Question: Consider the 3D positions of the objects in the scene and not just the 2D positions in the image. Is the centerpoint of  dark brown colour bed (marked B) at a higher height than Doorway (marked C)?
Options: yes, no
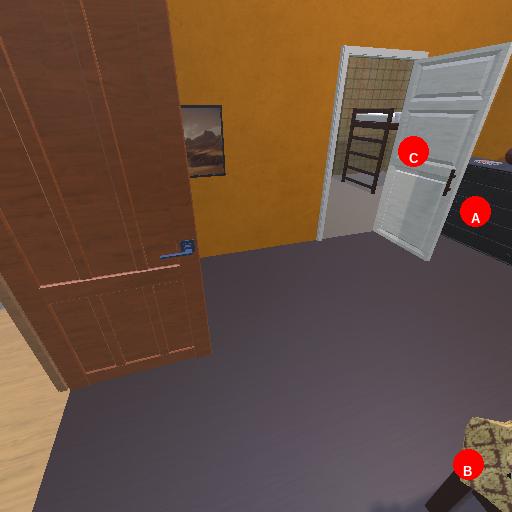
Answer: yes